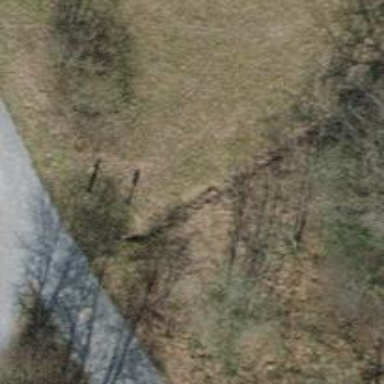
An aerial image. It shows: Ditch serving as waterway.